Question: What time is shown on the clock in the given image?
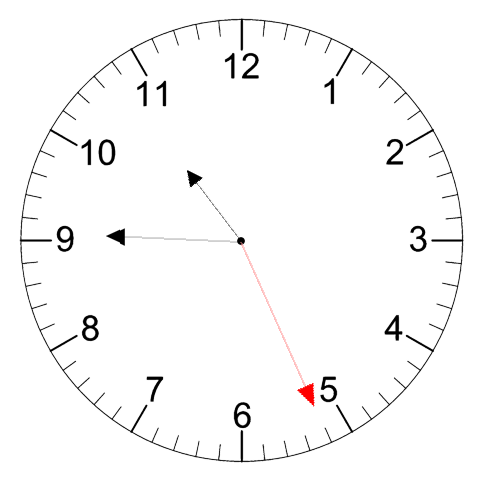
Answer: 10:45:26